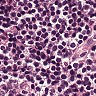
Metastatic tissue present: no